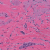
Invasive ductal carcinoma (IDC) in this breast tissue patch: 0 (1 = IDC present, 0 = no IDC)